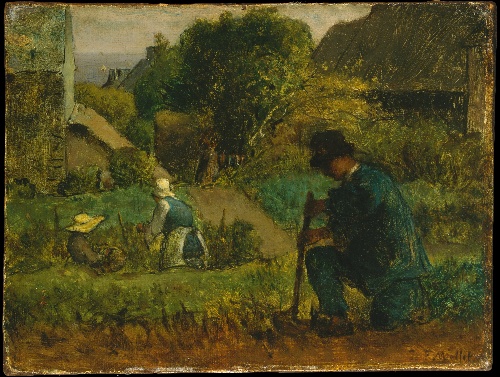
Title: Garden Scene
Artist: Jean-François Millet
Artist bio: French, Gruchy 1814–1875 Barbizon
Date: 1854
Object type: Painting
Classification: Paintings
Medium: Oil on canvas
Dimensions: 6 3/4 x 8 3/8 in. (17.1 x 21.3 cm)
Department: European Paintings
Credit line: Bequest of Maria DeWitt Jesup, from the collection of her husband, Morris K. Jesup, 1914
Accession year: 1915
Repository: Metropolitan Museum of Art, New York, NY
Tags: Gardens|Men|Women|Gardeners